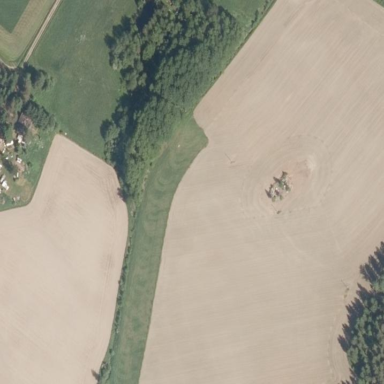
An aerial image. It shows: Broadleaved woodland area.